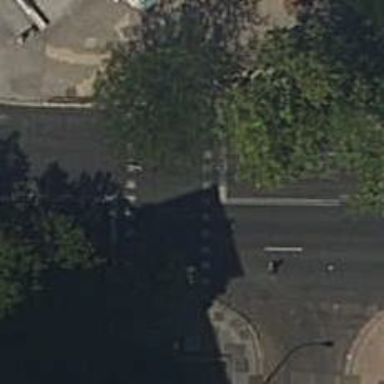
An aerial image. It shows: Crossing with traffic signals.